Field crop: maize
Growth stage: 2
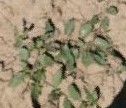
Species: convolvulus